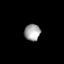
Tissue: lung
Cell type: Epithelial cells
Senescence score: 0.2367
Nuclear area (px): 258
Mean DAPI intensity: 164.868